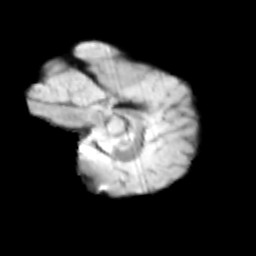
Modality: T2w
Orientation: sagittal
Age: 9
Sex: male
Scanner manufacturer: siemens
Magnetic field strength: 3 T
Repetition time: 3.8 s
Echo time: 0.07 s